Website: lowes
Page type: address-validator
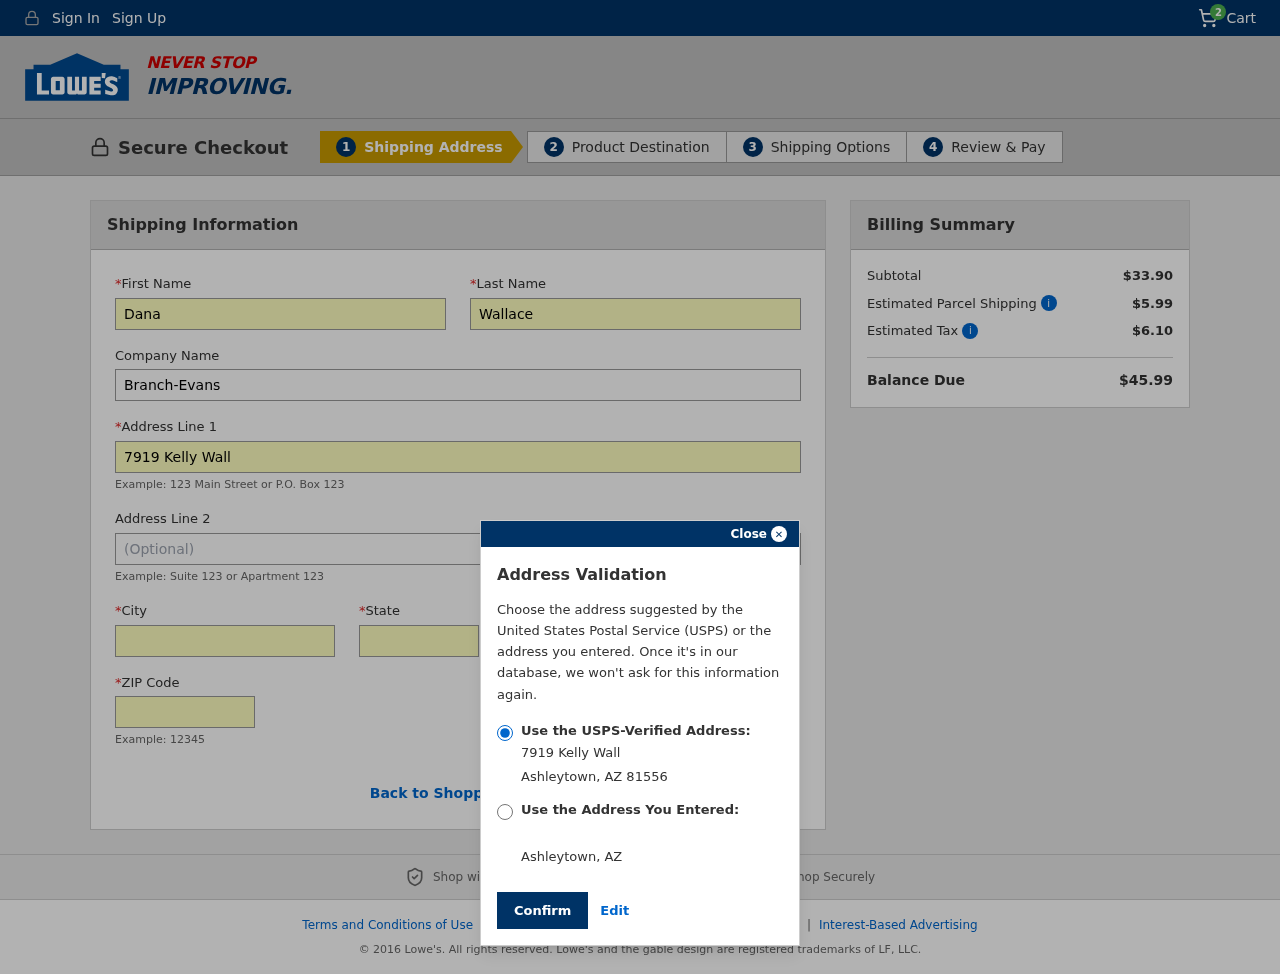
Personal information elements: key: PII_CITY
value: Ashleytown
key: PII_COMPANY
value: Branch-Evans
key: PII_FIRSTNAME
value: Dana
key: PII_LASTNAME
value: Wallace
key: PII_POSTCODE
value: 81556
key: PII_STATE
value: Arizona
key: PII_STATE_ABBR
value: AZ
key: PII_STREET
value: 7919 Kelly Wall
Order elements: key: ORDER_NUM_ITEMS
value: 2
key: ORDER_SUBTOTAL
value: $33.90
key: ORDER_SHIPPING_COST
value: $5.99
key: ORDER_TAX
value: $6.10
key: ORDER_TOTAL
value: $45.99